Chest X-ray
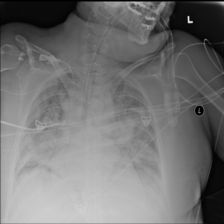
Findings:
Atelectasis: negative
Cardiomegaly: negative
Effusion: positive
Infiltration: positive
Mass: negative
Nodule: negative
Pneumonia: negative
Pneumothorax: negative
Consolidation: negative
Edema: negative
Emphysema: negative
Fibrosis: negative
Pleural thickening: negative
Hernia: negative